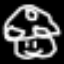
Label: mushroom